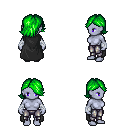
a pixel art fantasy rpg character, female body template, dark elf, purple skin, black cape, metal pants, green swoop hairstyle, white cloth bandages, four views (front, back, left, right), 2x2 character sprite sheet, small pixel art, hard edges, no anti-aliasing